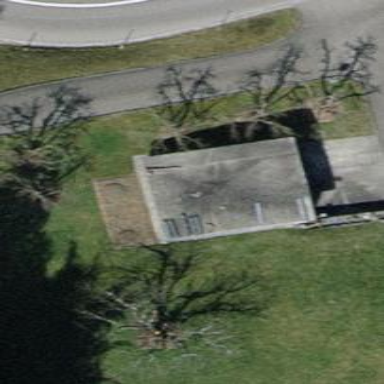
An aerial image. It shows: Garage.